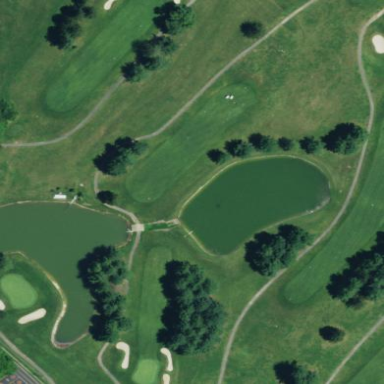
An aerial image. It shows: Golf fairway surrounded by grass.